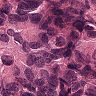
Metastatic tissue present: yes